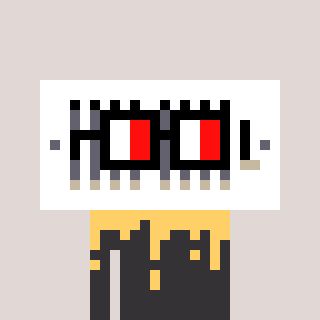
a pixel art character with square glasses with black frames and red eyes, a vent-shaped head and a grayscale-colored body on a warm background